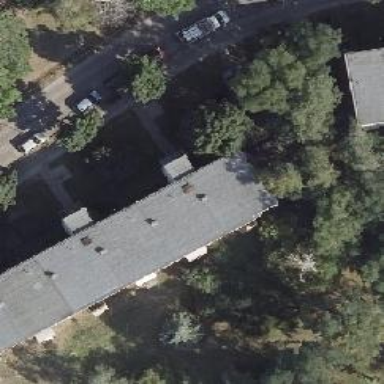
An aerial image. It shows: Flat-roofed apartment building with tar paper roofing.